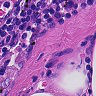
Metastatic tissue present: no